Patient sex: M
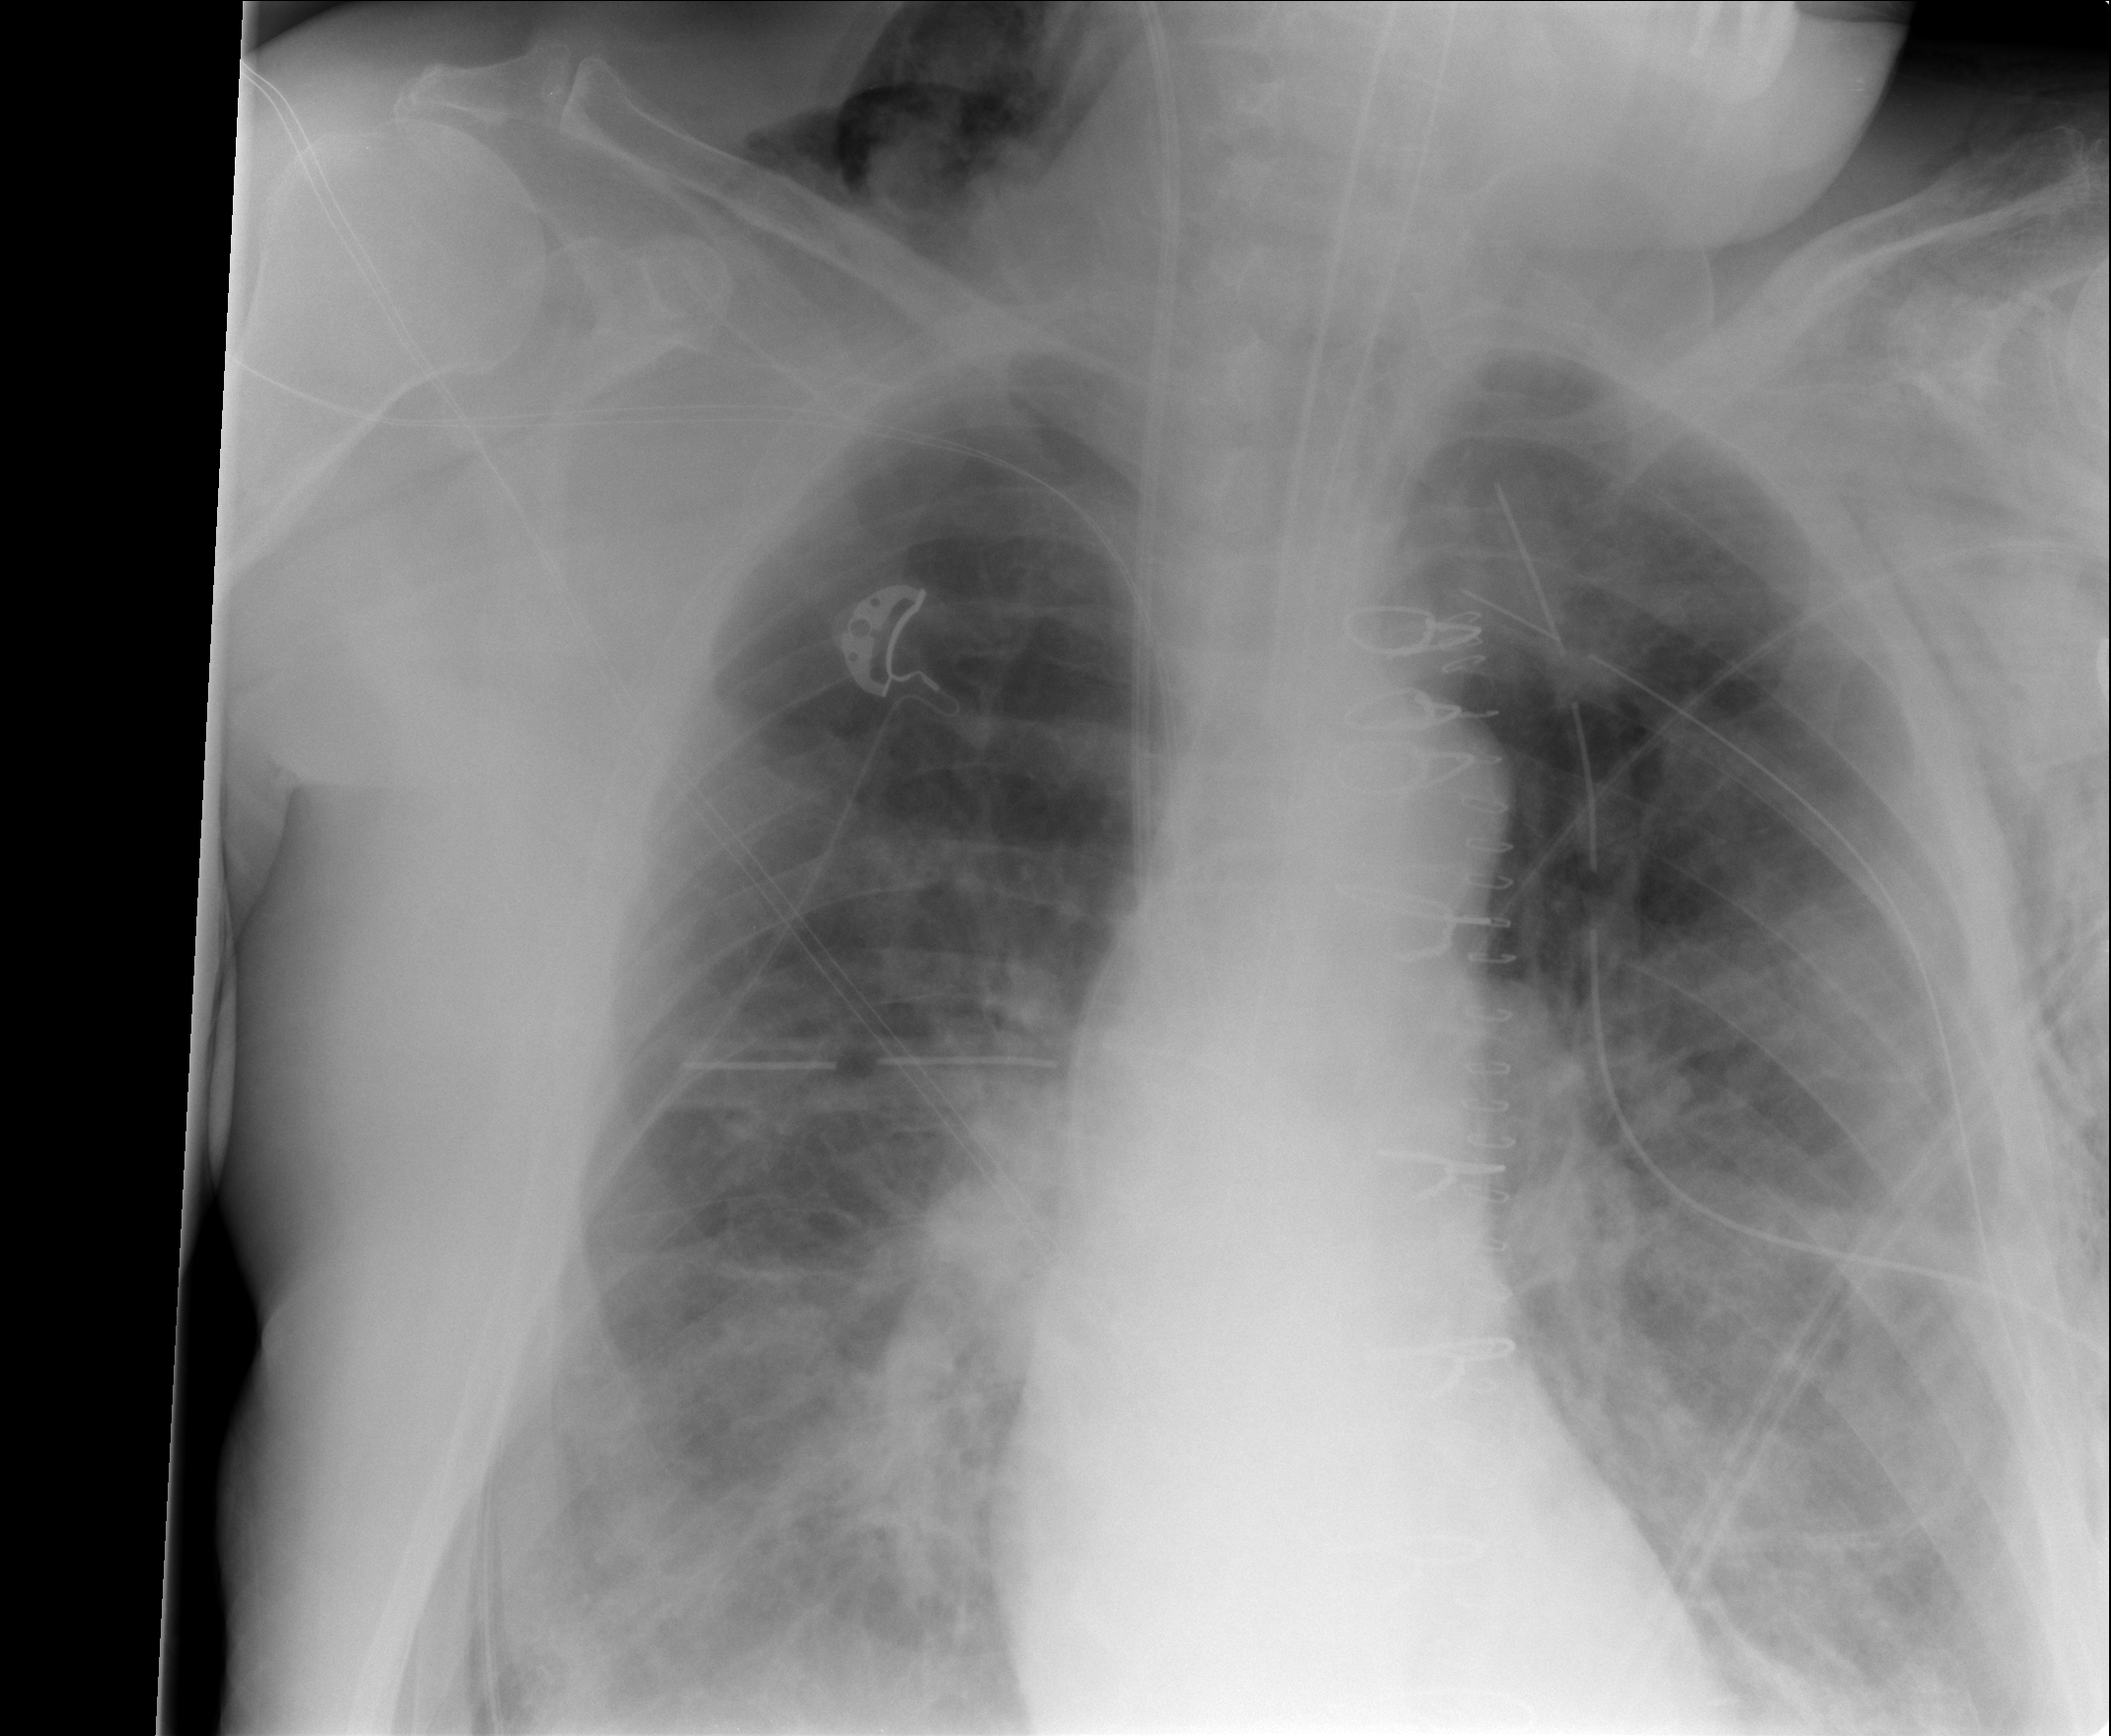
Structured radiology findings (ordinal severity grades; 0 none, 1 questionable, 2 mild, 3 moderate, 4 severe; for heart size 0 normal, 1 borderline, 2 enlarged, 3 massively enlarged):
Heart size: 0
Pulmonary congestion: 2
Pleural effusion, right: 0
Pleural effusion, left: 2
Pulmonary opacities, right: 3
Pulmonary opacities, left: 3
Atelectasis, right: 0
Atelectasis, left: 2